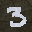
Label: 3